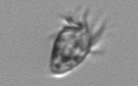
Label: Paratontonia_gracillima